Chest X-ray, PA view. Patient: 61 years old, sex M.
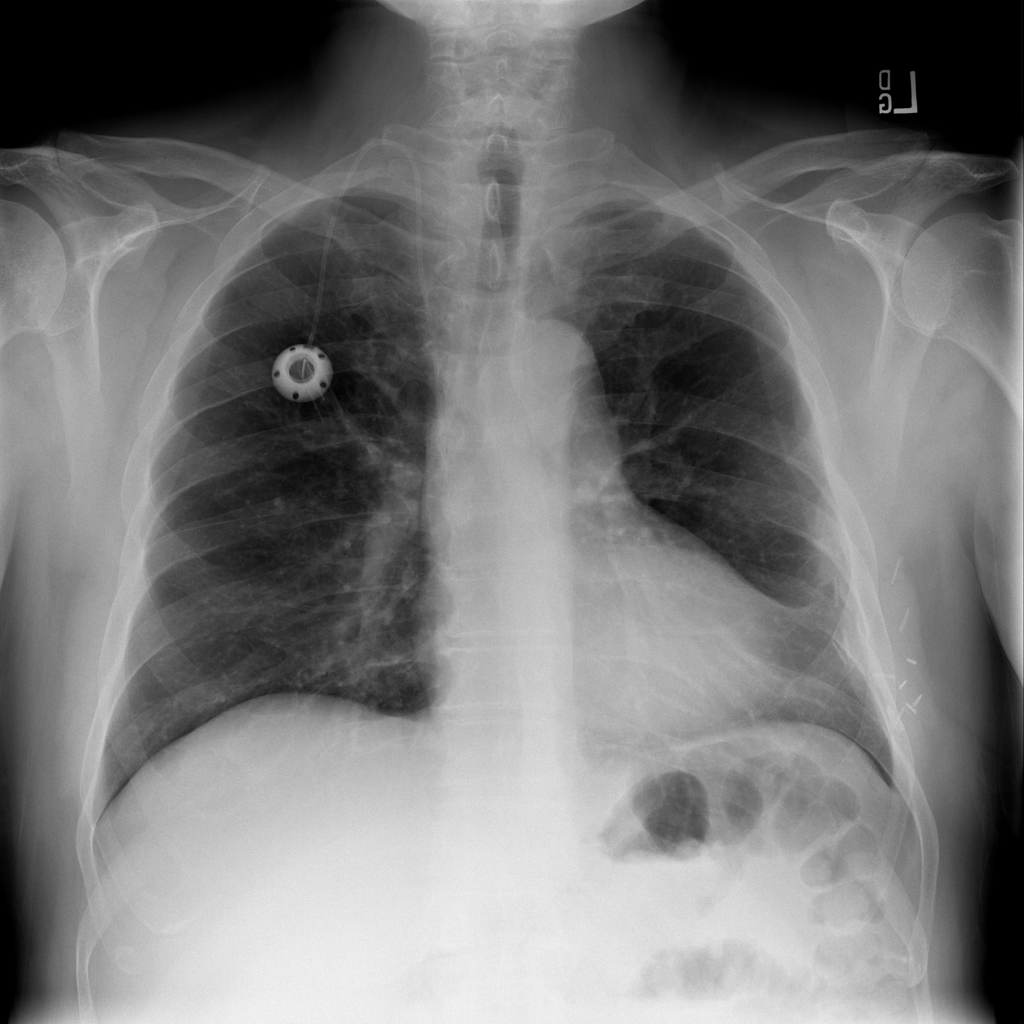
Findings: Infiltration